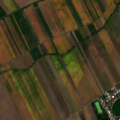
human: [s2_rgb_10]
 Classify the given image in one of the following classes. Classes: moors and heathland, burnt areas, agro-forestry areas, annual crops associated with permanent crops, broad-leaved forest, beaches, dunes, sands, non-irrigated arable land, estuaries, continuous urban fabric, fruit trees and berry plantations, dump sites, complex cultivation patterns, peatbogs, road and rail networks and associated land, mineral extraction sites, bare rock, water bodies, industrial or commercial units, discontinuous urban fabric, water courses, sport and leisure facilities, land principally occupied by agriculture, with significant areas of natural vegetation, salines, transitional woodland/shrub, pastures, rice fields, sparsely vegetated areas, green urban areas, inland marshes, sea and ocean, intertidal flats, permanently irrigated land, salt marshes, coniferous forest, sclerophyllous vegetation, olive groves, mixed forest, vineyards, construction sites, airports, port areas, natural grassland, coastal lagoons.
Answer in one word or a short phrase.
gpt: sport and leisure facilities, non-irrigated arable land